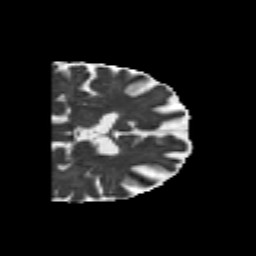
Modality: MD
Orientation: coronal
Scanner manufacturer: siemens
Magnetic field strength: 3 T
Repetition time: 6.8 s
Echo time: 0.093 s